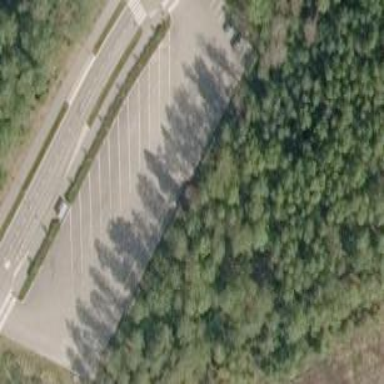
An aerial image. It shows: Parking area with asphalt surface.